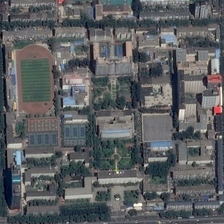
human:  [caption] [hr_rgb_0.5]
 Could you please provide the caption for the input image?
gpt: many buildings and green trees are around a playground in a school .

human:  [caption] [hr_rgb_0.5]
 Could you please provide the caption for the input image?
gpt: many buildings and green trees are around a playground in a school .

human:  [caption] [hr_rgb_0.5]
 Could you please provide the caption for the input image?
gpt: many buildings and green trees are around a playground in a school .

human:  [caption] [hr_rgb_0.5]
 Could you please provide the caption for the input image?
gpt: many buildings and green trees are around a playground in a school .

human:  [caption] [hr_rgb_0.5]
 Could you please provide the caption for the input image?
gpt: many buildings and green trees are around a playground in a school .